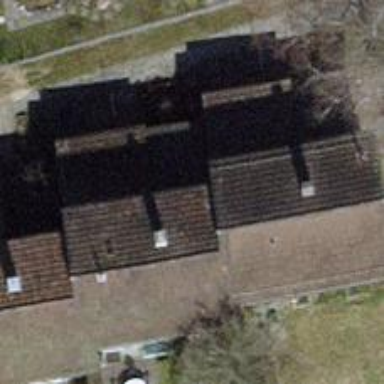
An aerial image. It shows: Building with tiled roof.